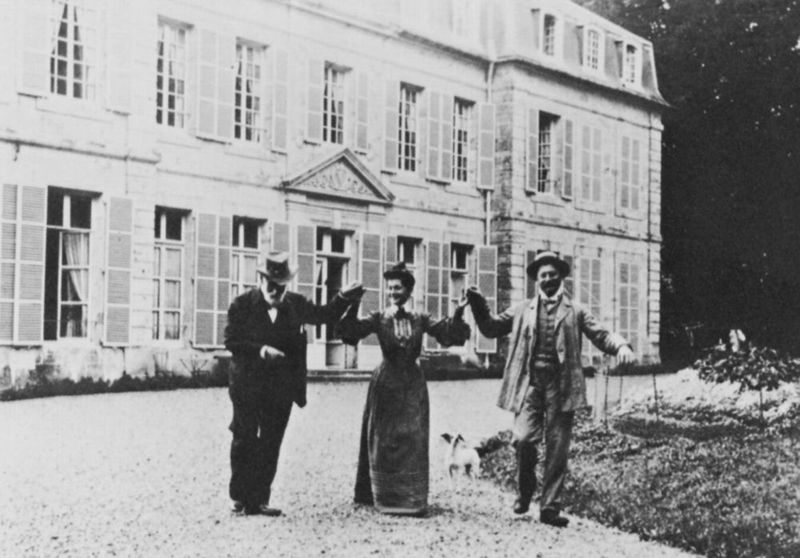
Titel: Degas, Monsieur und Madame Jacques Fourcy im Park des Schlosses Ménil-Hubert
Künstler: Antoine Degas
Standort: Paris
Institution: Archive der Nationalen Bibliothek
Schlagwörter: baum, dunkel, gruppe, mann, schatten, weiß, dreieck, menschen, stadt, blumen, brust, busen, fenster, frau, geste, grau, hell, hut, hüte, jahrhundertwende, kleid, licht, männer, schwarz, strasse, tür, dach, dame, gebäude, gras, haus, hund, park, rasen, rosen, schloss, tier, weg, wiese, herren, schleife, tanz, zylinder, alt, anzug, bart, hemd, jacke, jung, wand, architektur, arm, arme, halten, mensch, steine, hände, vorhang, büsche, gehen, haare, drei, personen, tanzen, wald, fensterläden, garten, lächeln, taille, sommer, fassade, mieder, giebel, mauer, allee, hof, spazieren, platz, auto, kies, weiblich, zwei männer, wiss, jackett, weste, freude, foto, fotografie, photographie, lachen, eingang, fensterladen, palast, spaziergang, draußen, groß, schwarz weiß, künstler, gruppenbild, älter, lustig, photo, dreiecksgiebel, portal, villa, sims, kaiserzeit, anzu, beet, blumenbeet, rabatte, einfahrt, etagen, geschosse, herrenhaus, fröhlich, jünger, reigen, fotographie, stockwerke, aufnahme, spaß, glück, fröhlichkeit, ballkleid, dachgeschoss, photografie, drei menschen, genäude, rustizierung, rondell, repräsentativ, fensterfront, geordnet, mansardendach, gruppenfoto, kiesweg, wieße, ungewöhnlich, schritte, agrten, männliche, ald, händehalten, ende des 19. jahrhunderts, gartenw, gruppenbild mit dame, ungezwungen, 19. jahrhundert, osen, großes haus